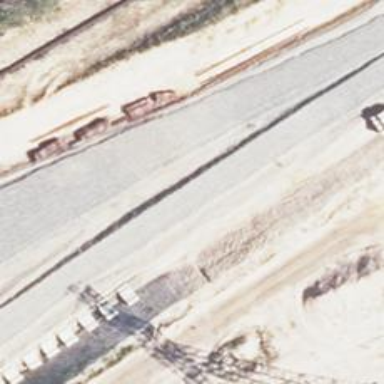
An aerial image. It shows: Railway switch.